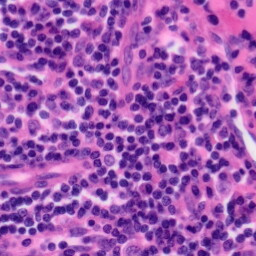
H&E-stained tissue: Tonsil